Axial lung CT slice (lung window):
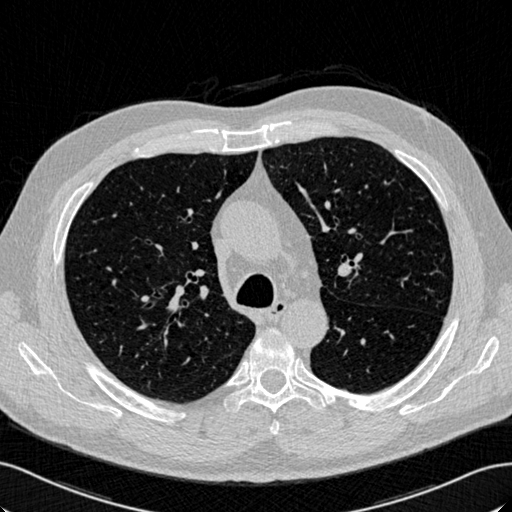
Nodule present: no